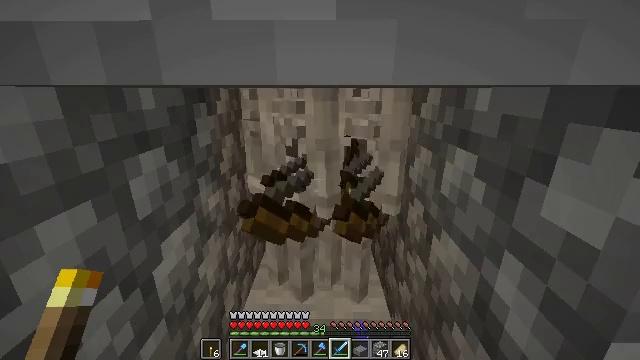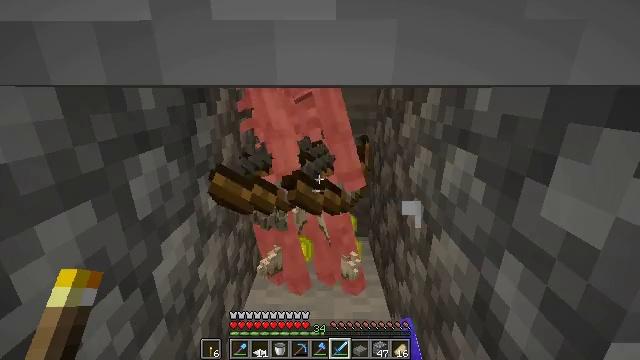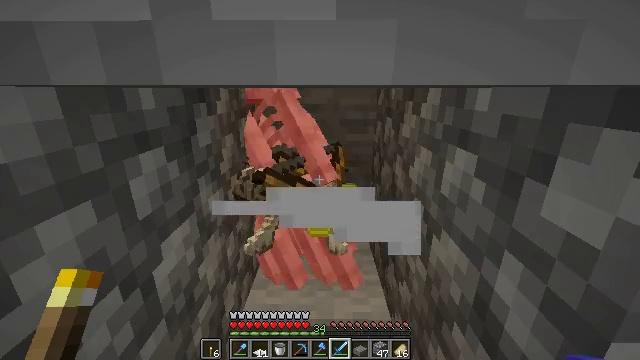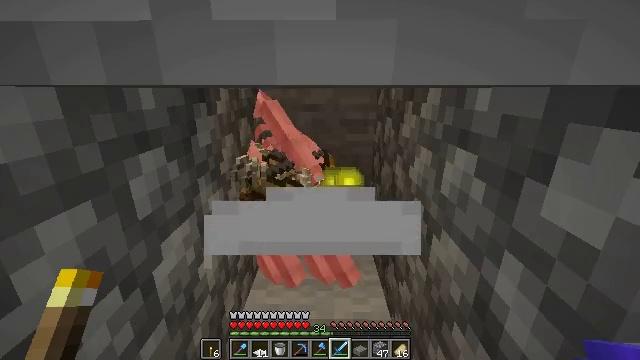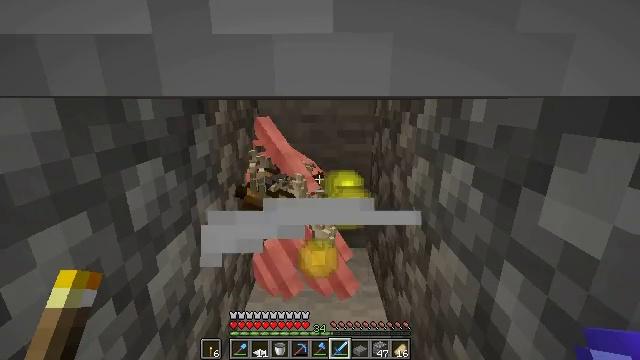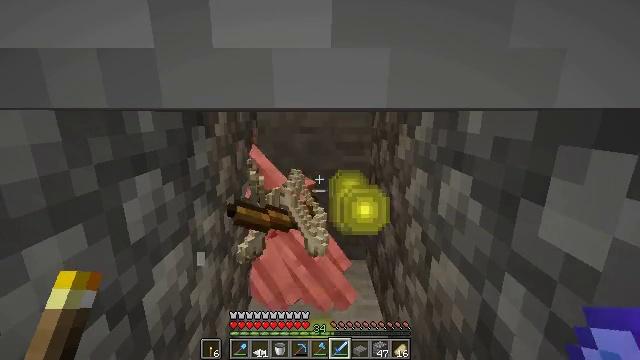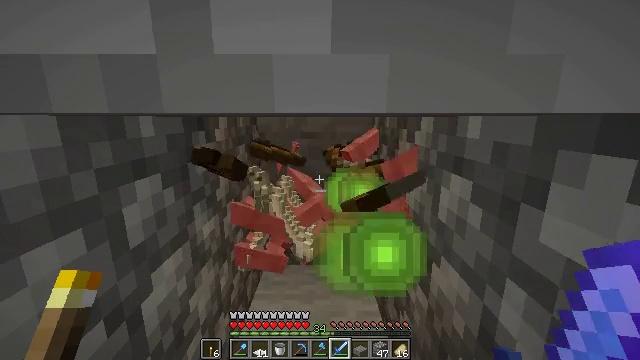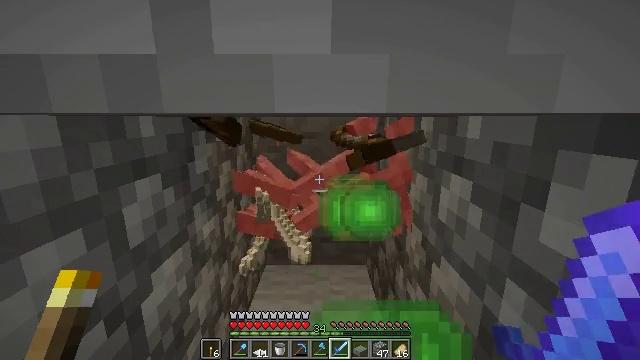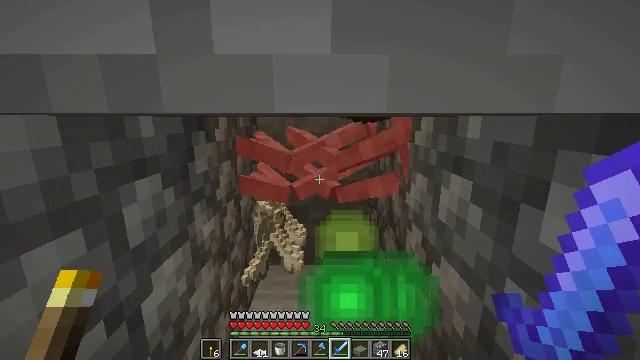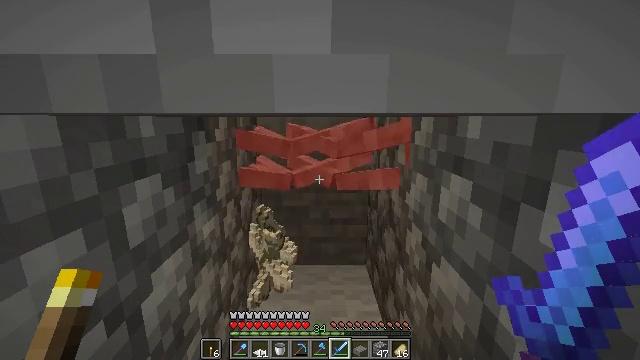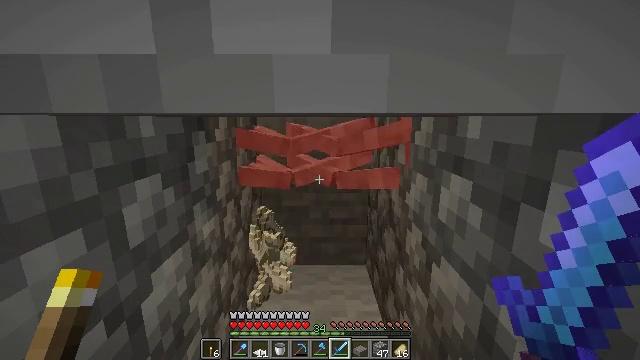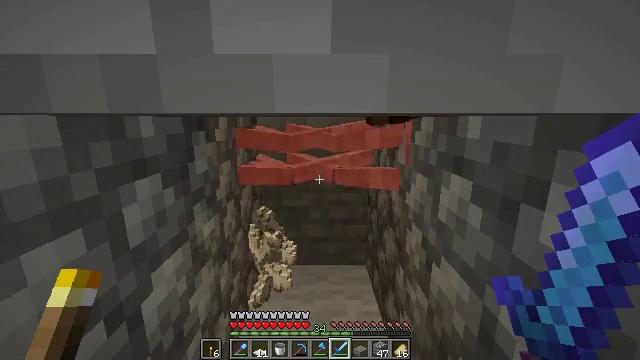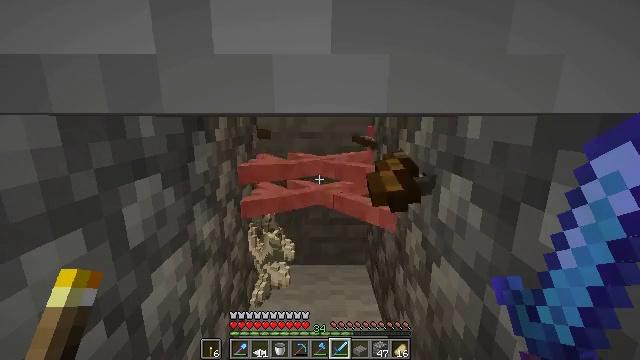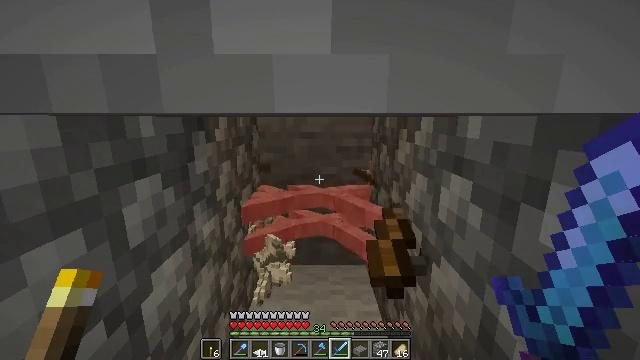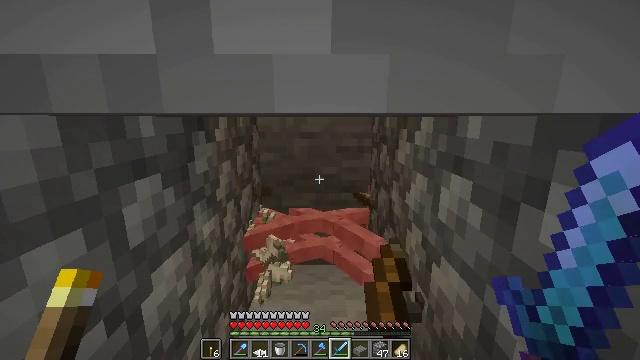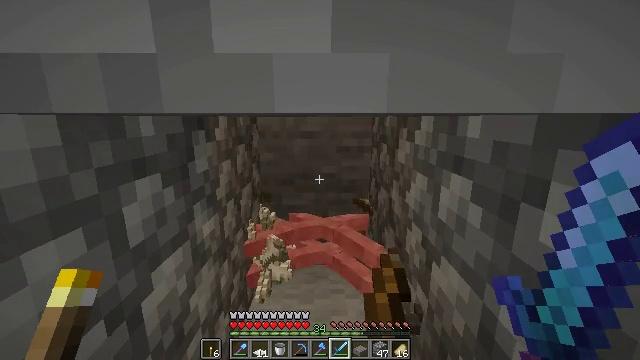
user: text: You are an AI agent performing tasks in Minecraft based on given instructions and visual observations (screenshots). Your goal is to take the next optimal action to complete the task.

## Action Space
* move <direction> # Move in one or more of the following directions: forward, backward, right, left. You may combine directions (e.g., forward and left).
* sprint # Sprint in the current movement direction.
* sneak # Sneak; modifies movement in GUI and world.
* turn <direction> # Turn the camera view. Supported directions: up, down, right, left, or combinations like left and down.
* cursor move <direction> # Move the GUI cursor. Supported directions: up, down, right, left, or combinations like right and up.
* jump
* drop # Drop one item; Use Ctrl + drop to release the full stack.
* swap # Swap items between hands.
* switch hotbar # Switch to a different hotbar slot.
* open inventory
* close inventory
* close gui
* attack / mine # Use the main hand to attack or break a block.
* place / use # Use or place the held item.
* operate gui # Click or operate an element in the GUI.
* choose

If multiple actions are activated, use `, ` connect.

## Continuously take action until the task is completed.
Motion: motion action
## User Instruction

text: Remove a diamond sword from the inventory.
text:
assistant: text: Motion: no_op
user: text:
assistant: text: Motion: no_op
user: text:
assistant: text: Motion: no_op
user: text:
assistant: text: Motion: turn up
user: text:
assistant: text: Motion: turn up
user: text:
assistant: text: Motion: turn up
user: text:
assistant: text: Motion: no_op
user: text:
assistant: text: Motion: no_op
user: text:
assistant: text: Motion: no_op
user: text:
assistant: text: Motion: no_op
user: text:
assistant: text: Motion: no_op
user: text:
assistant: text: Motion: no_op
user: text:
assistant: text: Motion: no_op
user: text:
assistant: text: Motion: no_op
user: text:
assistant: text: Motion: no_op
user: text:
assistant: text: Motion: no_op
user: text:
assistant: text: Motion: no_op
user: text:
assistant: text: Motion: no_op
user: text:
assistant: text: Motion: no_op
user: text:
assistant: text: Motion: no_op
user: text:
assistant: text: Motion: no_op
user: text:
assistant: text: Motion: no_op
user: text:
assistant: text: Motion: no_op
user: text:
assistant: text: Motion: no_op
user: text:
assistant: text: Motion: no_op
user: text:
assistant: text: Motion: no_op
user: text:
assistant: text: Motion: no_op
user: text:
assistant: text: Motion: no_op
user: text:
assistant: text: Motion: no_op
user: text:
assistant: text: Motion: no_op